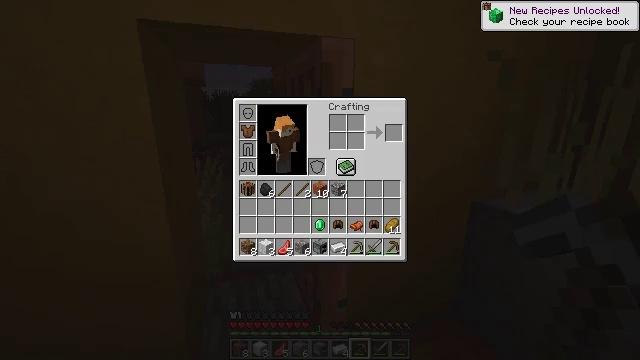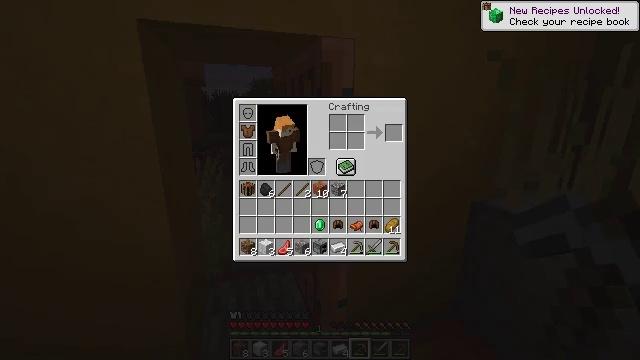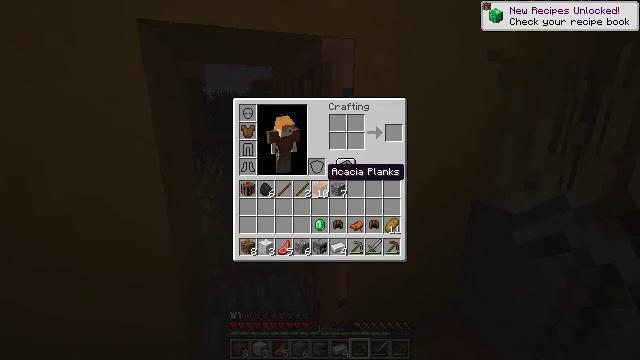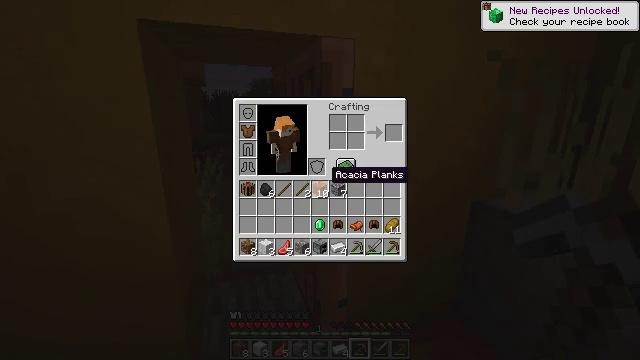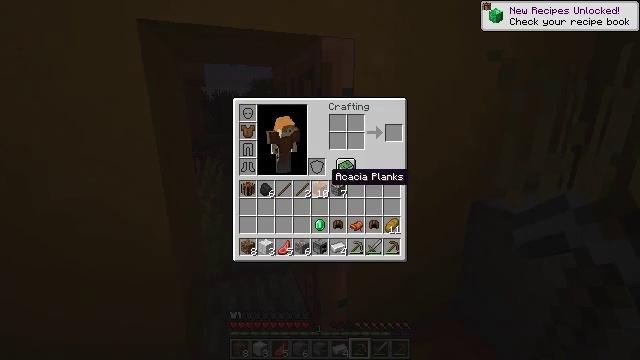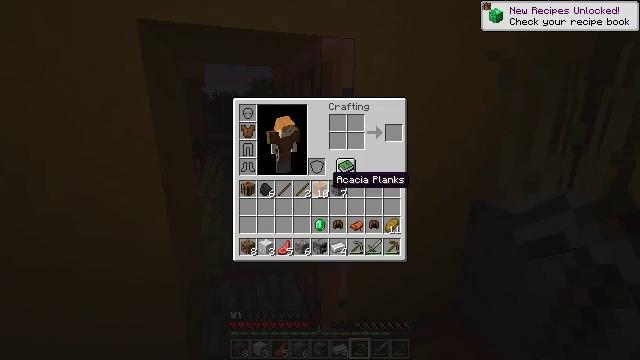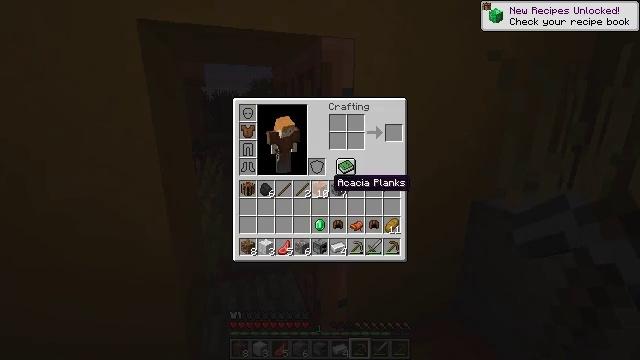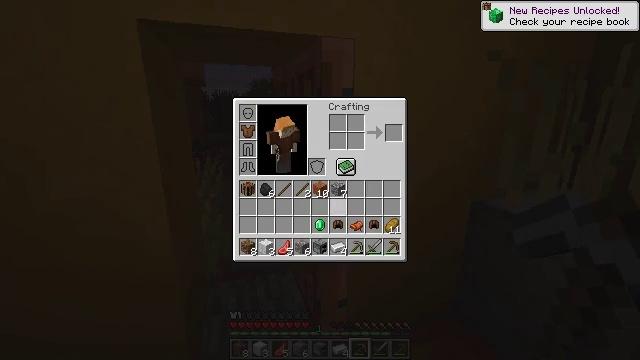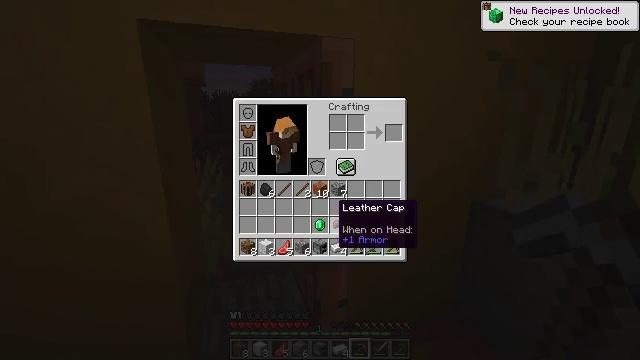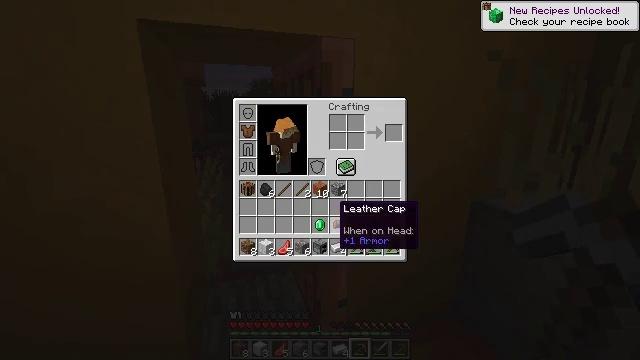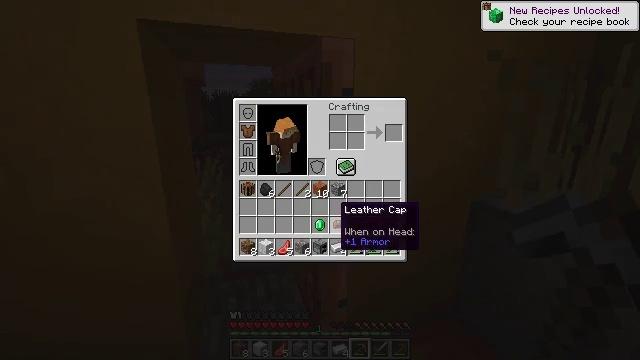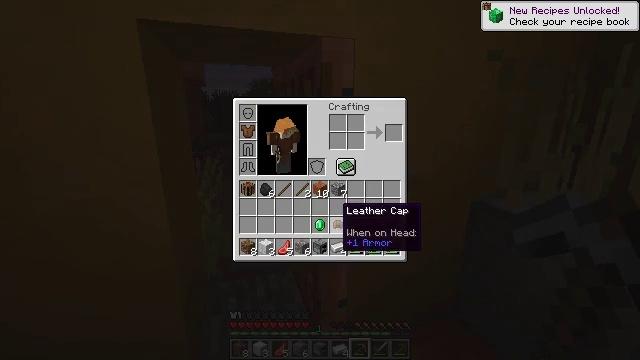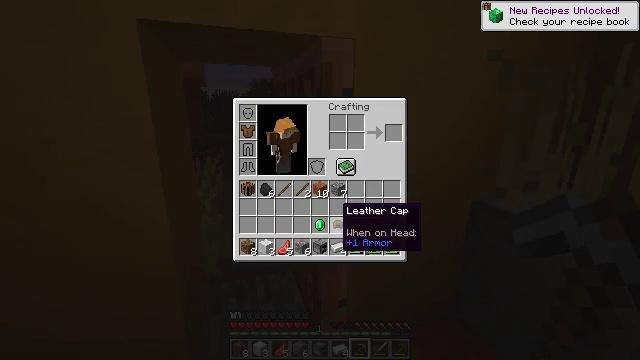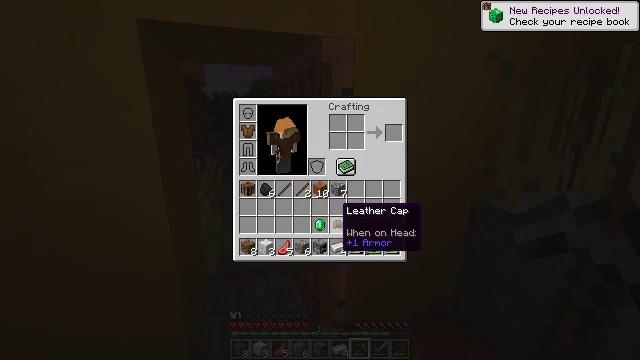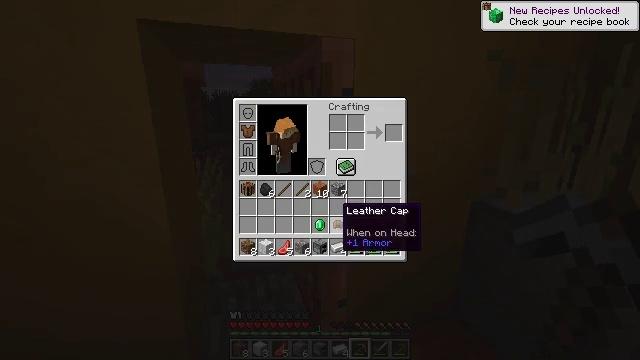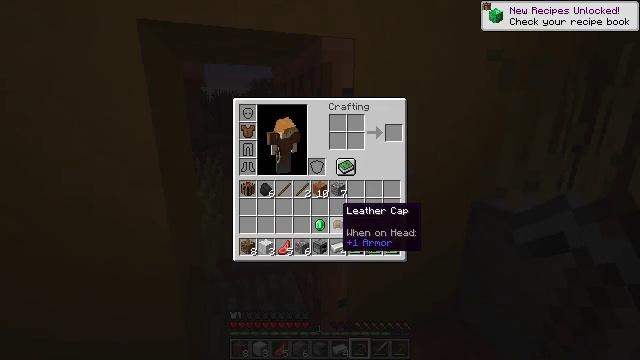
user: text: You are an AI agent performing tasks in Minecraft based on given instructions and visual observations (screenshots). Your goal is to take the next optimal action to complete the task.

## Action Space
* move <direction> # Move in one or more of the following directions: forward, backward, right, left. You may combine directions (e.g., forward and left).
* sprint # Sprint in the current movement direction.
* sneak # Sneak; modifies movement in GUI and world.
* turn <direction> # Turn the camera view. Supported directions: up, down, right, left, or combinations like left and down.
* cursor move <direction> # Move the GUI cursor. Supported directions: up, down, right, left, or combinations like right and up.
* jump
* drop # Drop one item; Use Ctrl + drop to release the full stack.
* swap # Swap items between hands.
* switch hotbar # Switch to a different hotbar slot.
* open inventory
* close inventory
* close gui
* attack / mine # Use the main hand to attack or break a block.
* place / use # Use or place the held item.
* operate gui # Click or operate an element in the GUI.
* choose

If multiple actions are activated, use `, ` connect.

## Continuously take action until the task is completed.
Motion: motion action
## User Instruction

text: Mine the orange bed.
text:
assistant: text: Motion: no_op
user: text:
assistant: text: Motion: no_op
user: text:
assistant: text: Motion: no_op
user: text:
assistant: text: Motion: no_op
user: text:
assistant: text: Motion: no_op
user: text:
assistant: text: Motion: sneak
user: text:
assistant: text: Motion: sneak, cursor move down
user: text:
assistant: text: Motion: sneak, cursor move down
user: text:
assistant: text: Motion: sneak
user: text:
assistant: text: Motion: sneak
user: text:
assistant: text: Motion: sneak
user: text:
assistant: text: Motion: sneak
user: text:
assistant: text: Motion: sneak
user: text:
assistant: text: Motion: sneak
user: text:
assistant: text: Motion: sneak
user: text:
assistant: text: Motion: sneak
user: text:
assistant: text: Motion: sneak
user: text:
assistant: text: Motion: sneak
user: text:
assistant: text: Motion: sneak
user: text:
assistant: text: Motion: sneak, choose
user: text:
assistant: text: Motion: sneak, choose
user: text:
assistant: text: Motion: sneak, choose
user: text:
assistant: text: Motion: sneak
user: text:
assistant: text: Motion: sneak, close inventory
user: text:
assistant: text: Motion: turn left, close inventory
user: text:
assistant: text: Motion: turn left and down, close inventory
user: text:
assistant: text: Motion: turn left, close inventory
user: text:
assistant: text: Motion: turn left
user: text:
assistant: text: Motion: move forward
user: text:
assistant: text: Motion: move forward